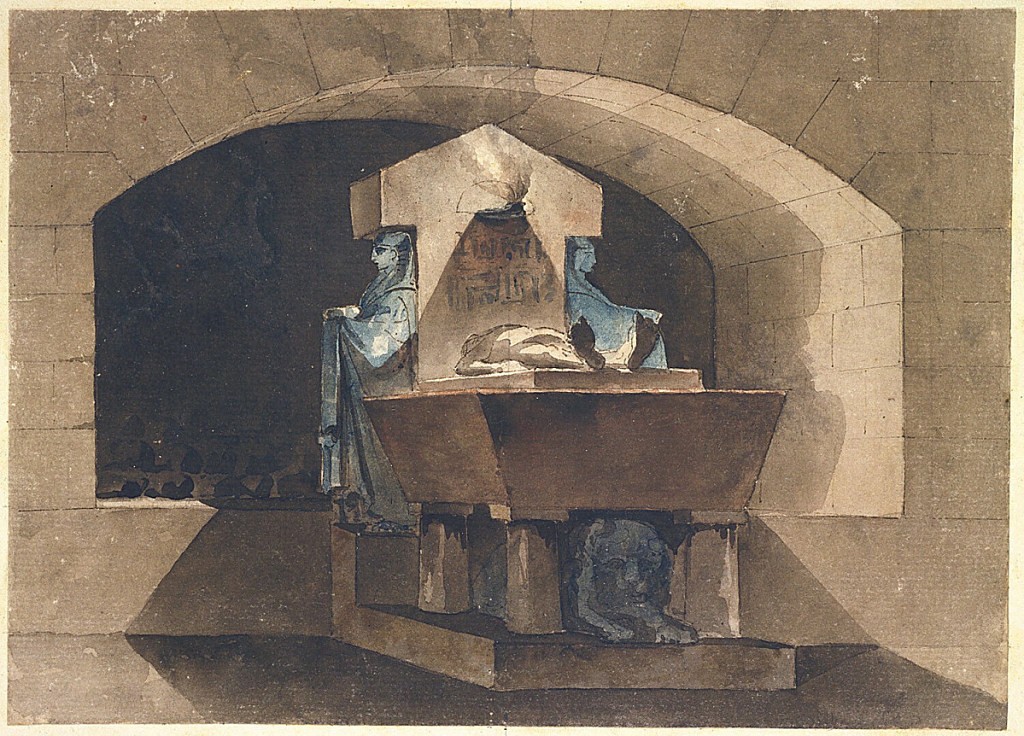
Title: Sepulcher in Egyptian Style with Caryatids and a Lion
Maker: Louis-Jean Desprez, French, active Sweden, 1743–1804
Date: ca. 1779–84
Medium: Pen and black ink; brush and brown, gray, blue-gray wash; traces of graphite Support: off-white paper Support: Off-white paper
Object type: Drawing
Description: A drawing of a tomb with a sarcophagus placed before a niche with a shallow arched ceiling.  The headstone of the sarcophagius is flanked by 2 caryatids and bears hieroglyphic inscriptions and burning lamp.  A dead body is outstretched on bed of sarcophagus, which rests on four supports surrounding a recumbent lion.